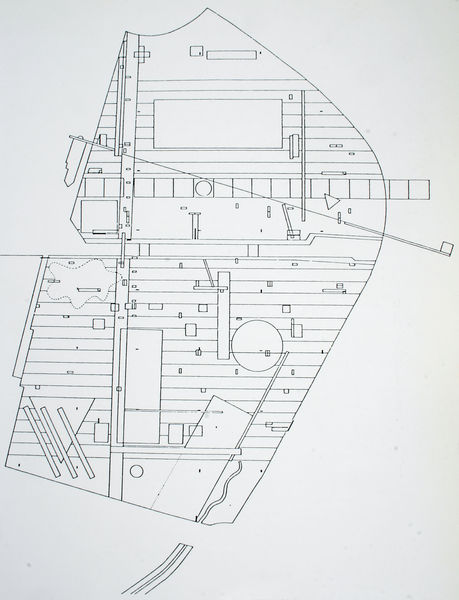
Titel: Paris, Parc de la Villette (Wettbewerbsprojekt) - Synthetisches Diagramm der Planungsschritte
Künstler: OMA (Office for Metropolitan Architecture)
Schlagwörter: zeichnung, struktur